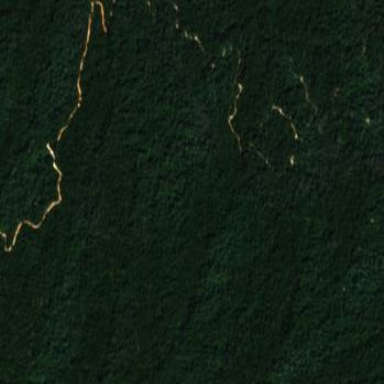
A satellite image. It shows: Logging area.